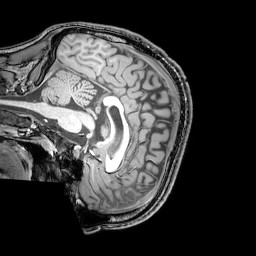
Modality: T1w
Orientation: sagittal
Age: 24
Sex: male
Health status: healthy
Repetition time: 0.081 s
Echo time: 0.037 s